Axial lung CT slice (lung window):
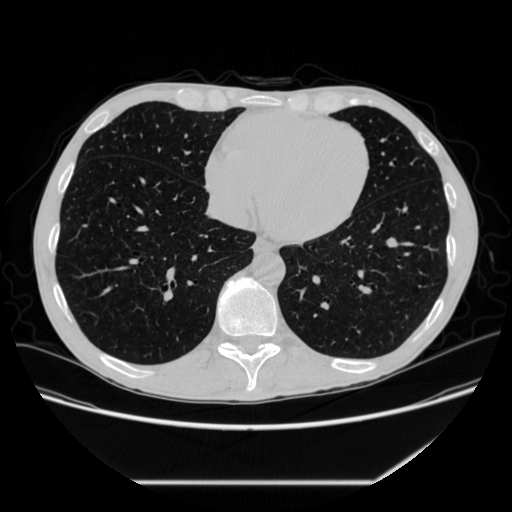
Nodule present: no